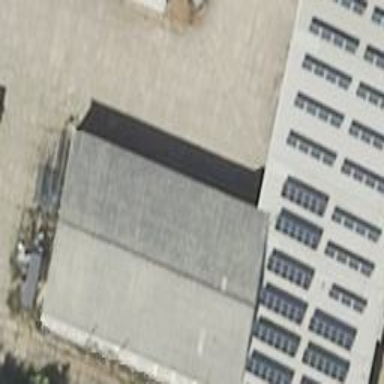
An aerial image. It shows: Industrial building.